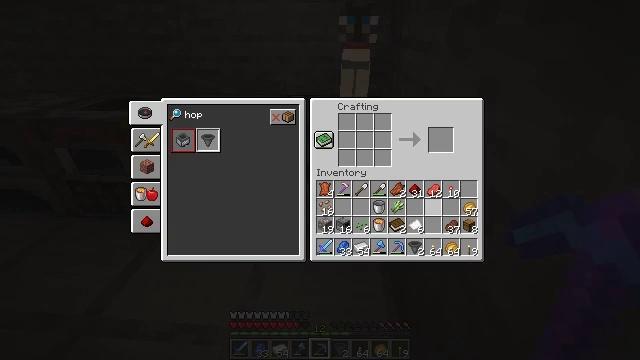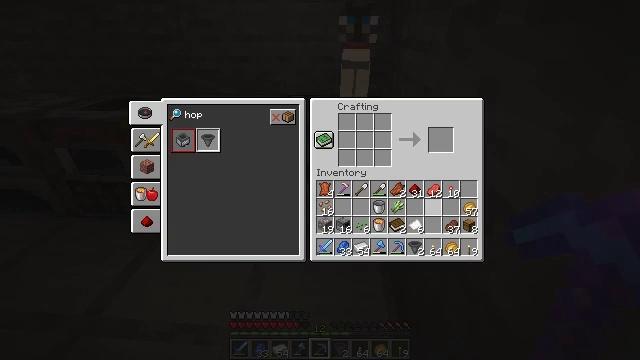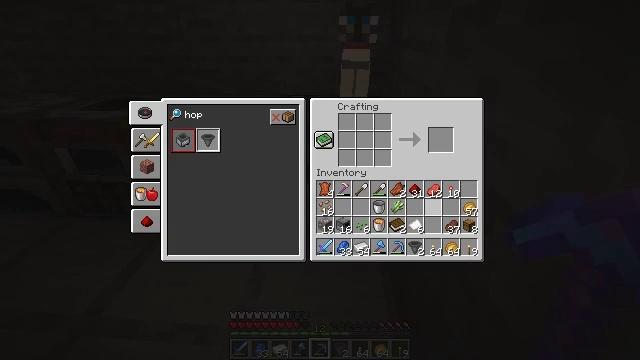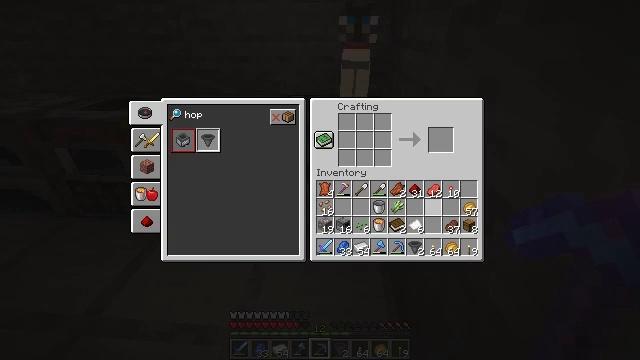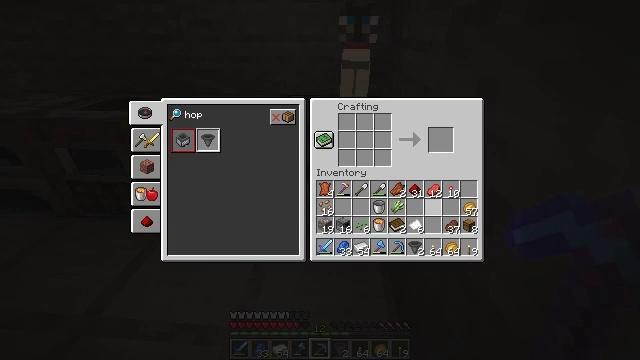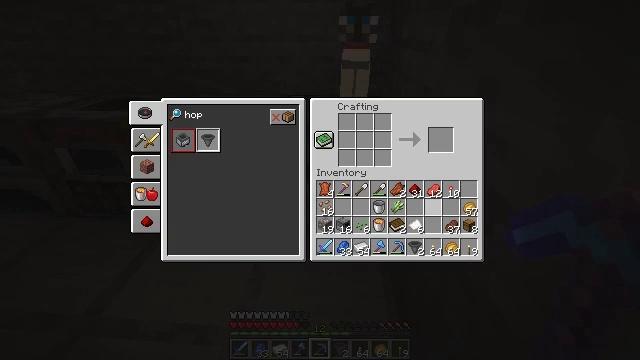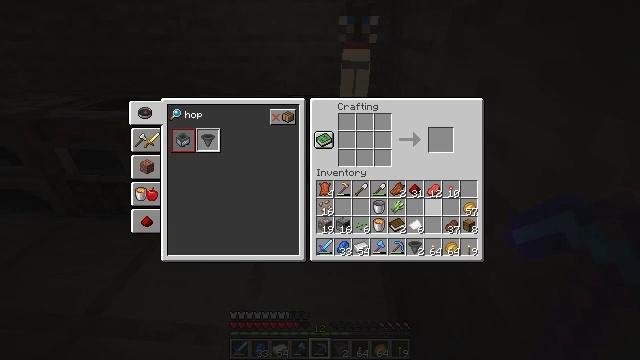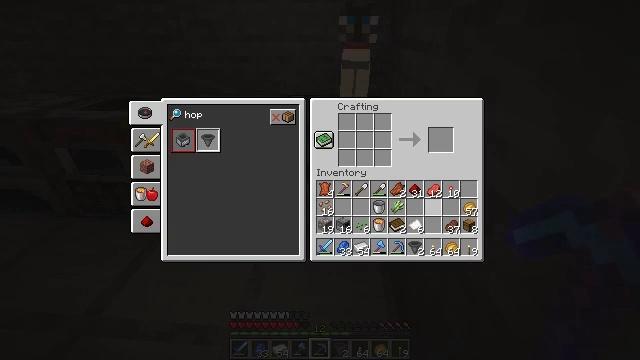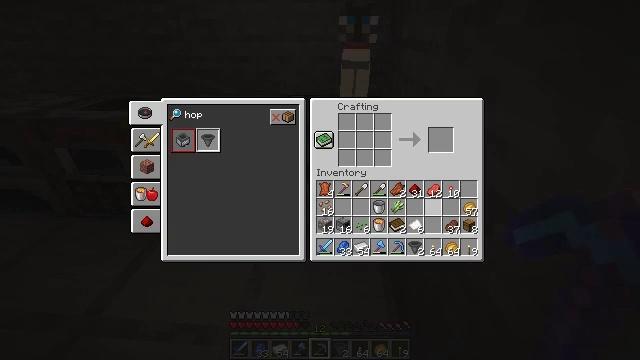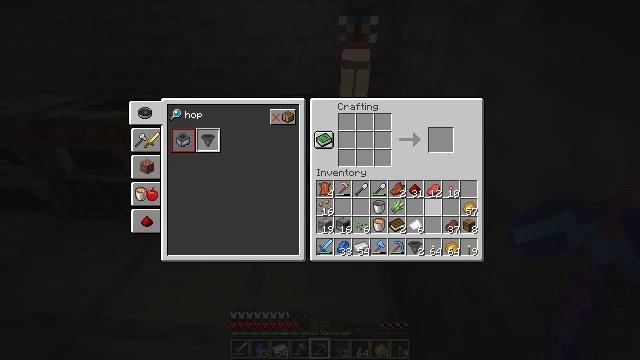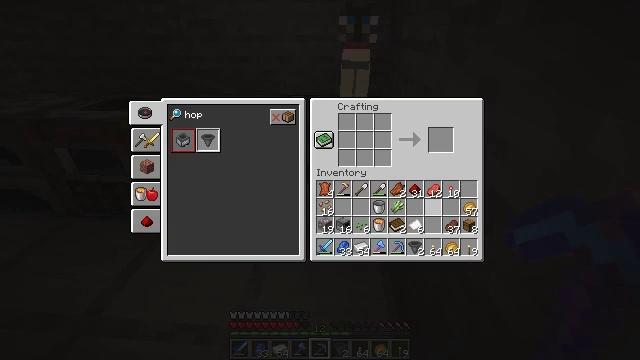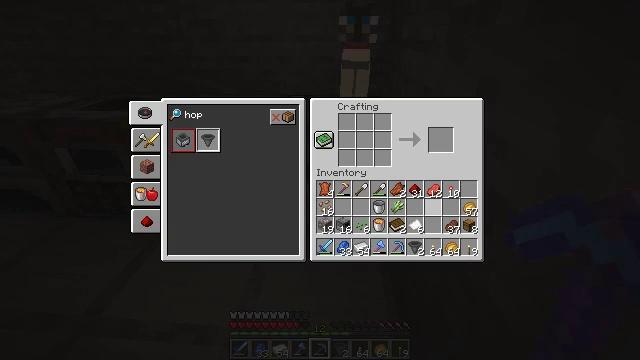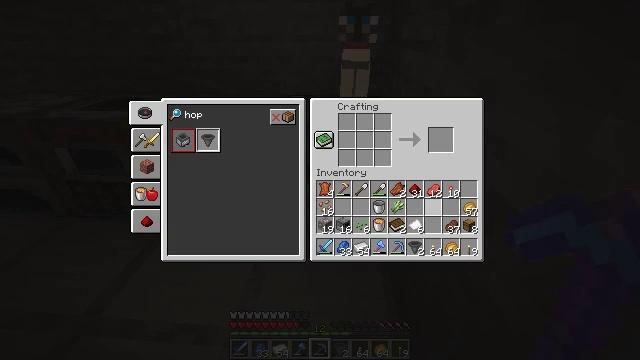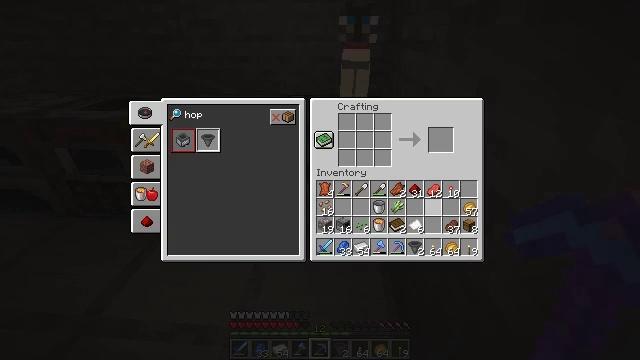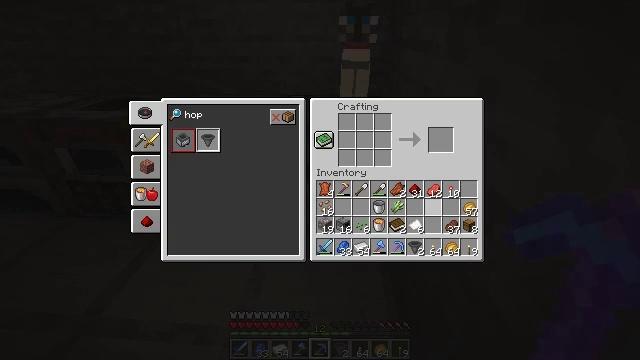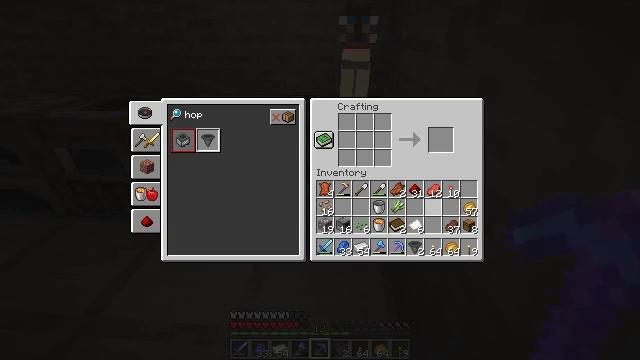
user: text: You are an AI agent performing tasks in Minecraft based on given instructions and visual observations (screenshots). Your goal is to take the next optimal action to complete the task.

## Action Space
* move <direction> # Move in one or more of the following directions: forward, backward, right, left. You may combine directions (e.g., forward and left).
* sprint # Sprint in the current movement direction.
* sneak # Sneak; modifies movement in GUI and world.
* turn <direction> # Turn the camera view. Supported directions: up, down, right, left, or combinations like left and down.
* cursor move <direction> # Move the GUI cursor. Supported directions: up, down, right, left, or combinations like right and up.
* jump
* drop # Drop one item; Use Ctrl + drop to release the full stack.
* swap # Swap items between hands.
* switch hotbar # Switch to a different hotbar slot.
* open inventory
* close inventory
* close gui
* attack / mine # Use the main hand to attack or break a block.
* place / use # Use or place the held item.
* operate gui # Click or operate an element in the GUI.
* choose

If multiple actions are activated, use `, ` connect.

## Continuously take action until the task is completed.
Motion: motion action
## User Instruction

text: Assemble a minecart with iron ingots at the crafting table.
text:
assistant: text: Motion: no_op
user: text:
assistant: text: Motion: no_op
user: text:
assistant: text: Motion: no_op
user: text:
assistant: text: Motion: no_op
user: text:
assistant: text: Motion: no_op
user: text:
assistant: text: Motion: no_op
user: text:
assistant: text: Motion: no_op
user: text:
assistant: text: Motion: no_op
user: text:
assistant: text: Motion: no_op
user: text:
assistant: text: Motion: no_op
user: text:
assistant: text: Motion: no_op
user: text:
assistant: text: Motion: no_op
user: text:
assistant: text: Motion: no_op
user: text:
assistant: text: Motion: no_op
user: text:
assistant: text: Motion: no_op
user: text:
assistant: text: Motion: no_op
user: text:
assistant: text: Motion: no_op
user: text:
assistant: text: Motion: no_op
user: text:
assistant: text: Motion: no_op
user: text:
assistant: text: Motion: no_op
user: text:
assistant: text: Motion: no_op
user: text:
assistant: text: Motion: no_op
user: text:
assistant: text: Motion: no_op
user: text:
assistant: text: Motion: no_op
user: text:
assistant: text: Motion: no_op
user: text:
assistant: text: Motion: no_op
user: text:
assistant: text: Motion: no_op
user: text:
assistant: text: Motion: no_op
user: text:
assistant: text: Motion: no_op
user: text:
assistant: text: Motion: no_op